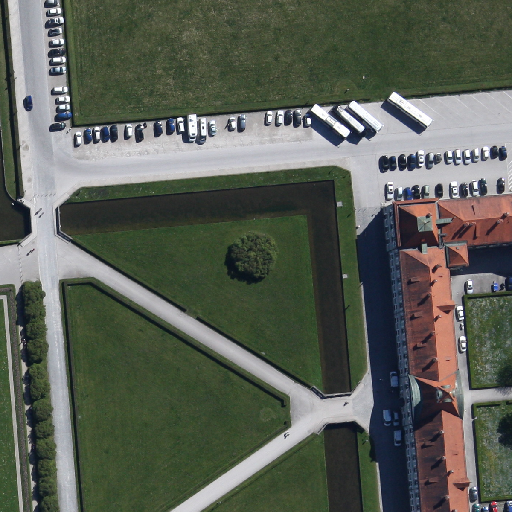
Referring expression: light-duty vehicle driving on the road